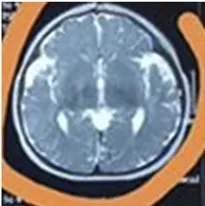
The clinical phenotypes of the patient. , bilateral forehead subarachnoid space widening.
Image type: radiology (mri)